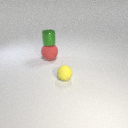
large red rubber sphere below small green metal cylinder